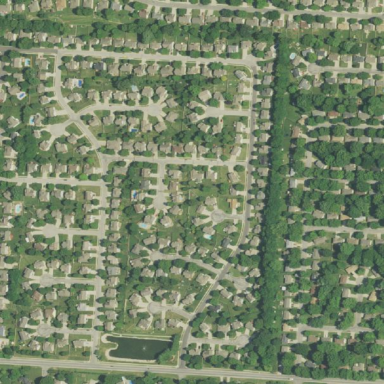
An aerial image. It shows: Residential area consisting of single-family homes.